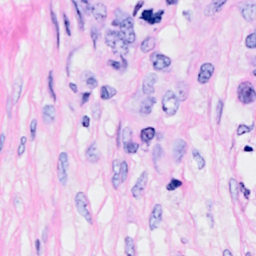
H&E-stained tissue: Breast